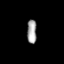
Tissue: lung
Cell type: T cells
Senescence score: 0.2383
Nuclear area (px): 225
Mean DAPI intensity: 161.982